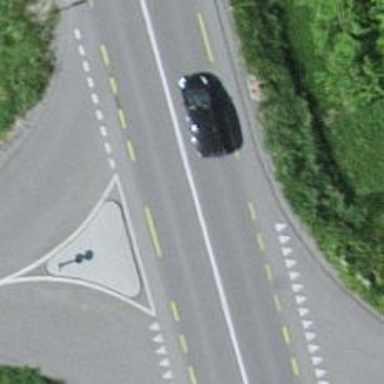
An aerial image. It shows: Primary highway with asphalt surface and designated lane for cyclists.